Question: I have two sprites, one "tracks" and follows the other. I already have that working, so a fish will follow a bubble around the screen (it will rotate towards the direction as well as move toward it). Here's a diagram on how it works and what I want to happen:

I'm trying to figure out how to "buffer" my fish the correct (x,y) away from the bubble center, but I'm not sure how. Here's my code, it runs on a schedule (60*second):
'''
- (void) nextFrame:(ccTime)dt {
float dx = bubble.position.x - fish.position.x;
float dy = bubble.position.y - fish.position.y;
float d = sqrt(dx*dx + dy*dy);
float v = 200;
if (d > 1){
fish.position = ccp( fish.position.x + dx/d * v *dt,
fish.position.y + dy/d * v *dt);
} else {
fish.position = ccp(bubble.position.x, bubble.position.y);
}
float angle = CC_RADIANS_TO_DEGREES(atan2f(dx, dy));
angle -= 90;
fish.rotation = angle;
if(bubble.position.x < fish.position.x){
fish.flipY = YES;
} else {
fish.flipY = NO;
}
}
'''
Any ideas or help appreciated. Thanks
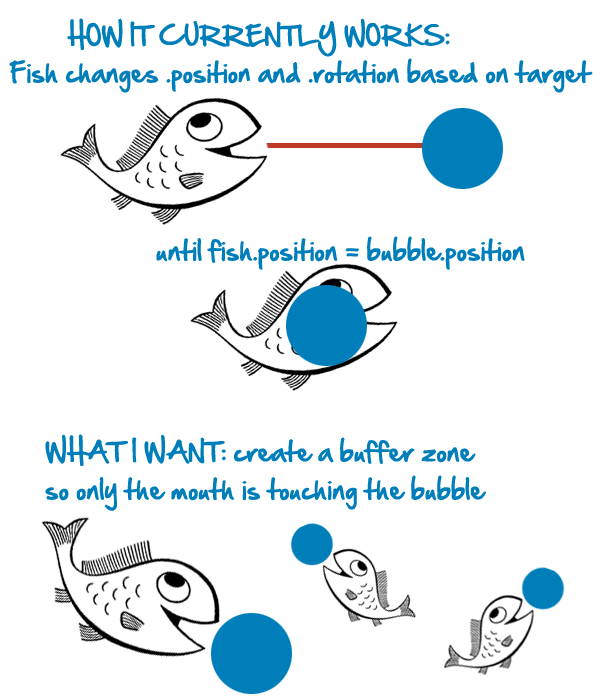
Answer: You've got the seeds of a solution already in your division-by-zero check. You want the fish to stop moving at a longer distance, so change the condition on 'd'. Replace your first if/else with:
'''
if (d > radiusOfBubblePlusRadiusOfFish){
fish.position = ccp( fish.position.x + dx/d * v *dt,
fish.position.y + dy/d * v *dt);
}
'''
and keep everything else the same.